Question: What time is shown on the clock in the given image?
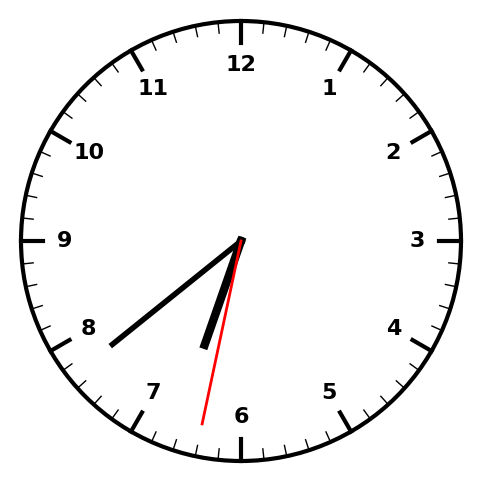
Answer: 06:38:32